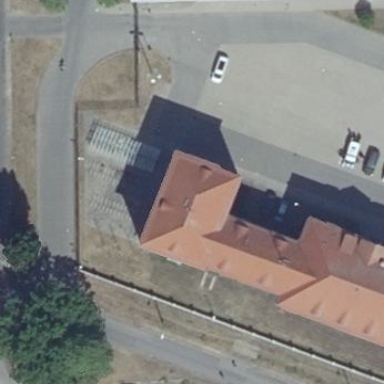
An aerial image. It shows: Building with white exterior and hipped roof made of roof tiles in salmon color.